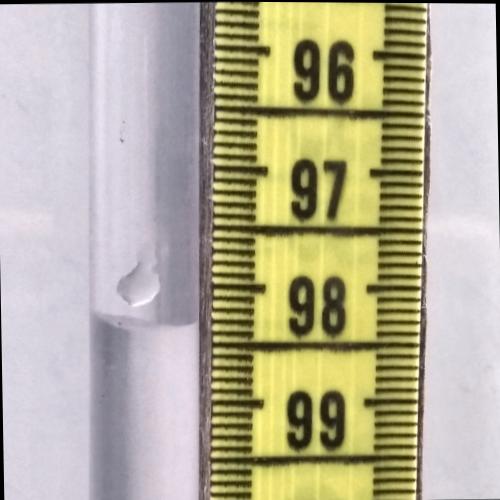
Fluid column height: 98.3 cm